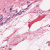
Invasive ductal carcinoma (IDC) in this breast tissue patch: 1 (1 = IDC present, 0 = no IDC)